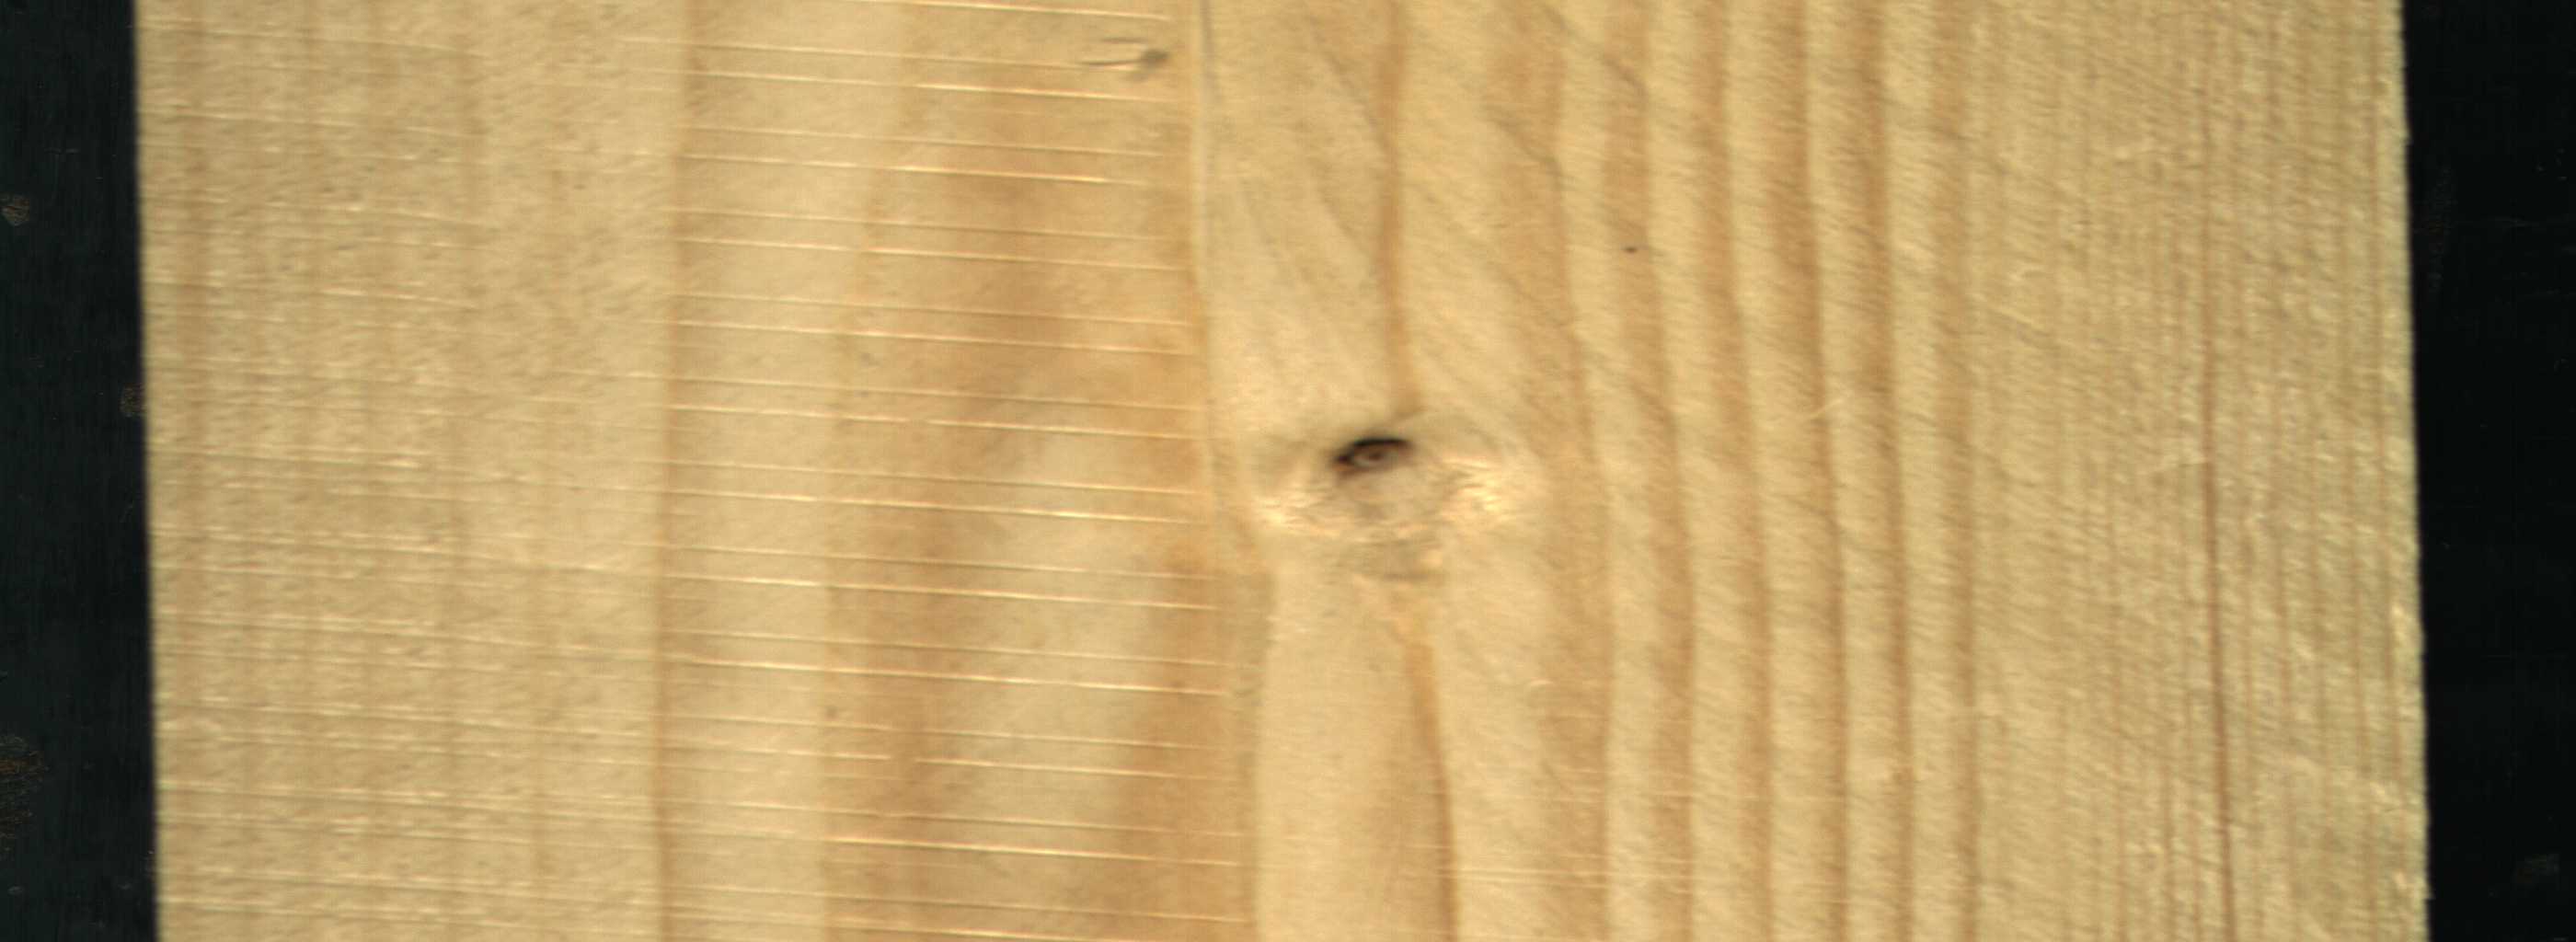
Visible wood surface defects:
Dead_Knot